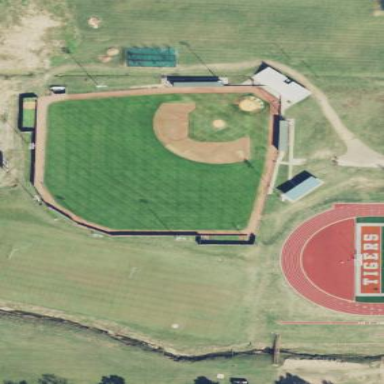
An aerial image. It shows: Baseball pitch for leisure land activities.